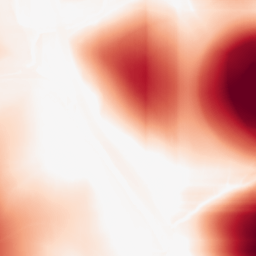
Category: morphological
Decomposition family: rolling_ball
Decomposition parameters: radius: 100
Upsampling method: bicubic
Upsampling parameters: scale: 2
Upsampling scale: 2